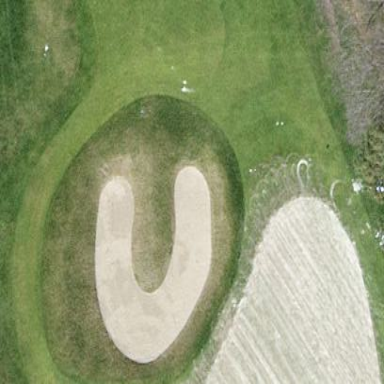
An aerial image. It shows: Sandy area is golf bunker.